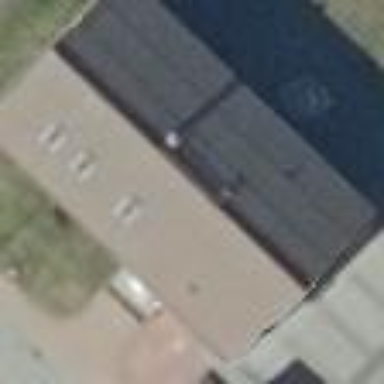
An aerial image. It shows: Industrial building with gabled roof.